Interaction volume radius: 5 \u00c5
Interaction volume height: 10 \u00c5
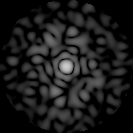
Disorder parameter: 0.8648